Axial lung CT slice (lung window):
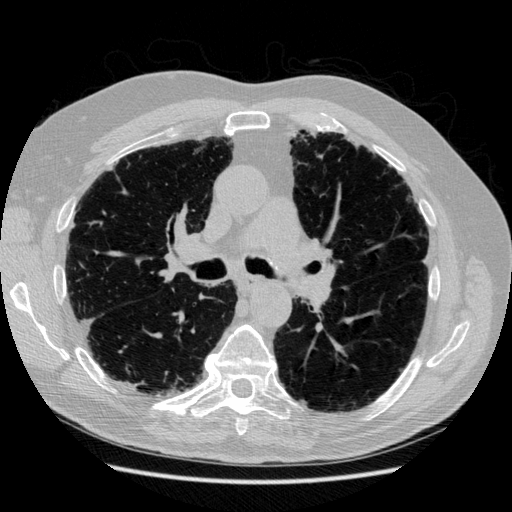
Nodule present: no